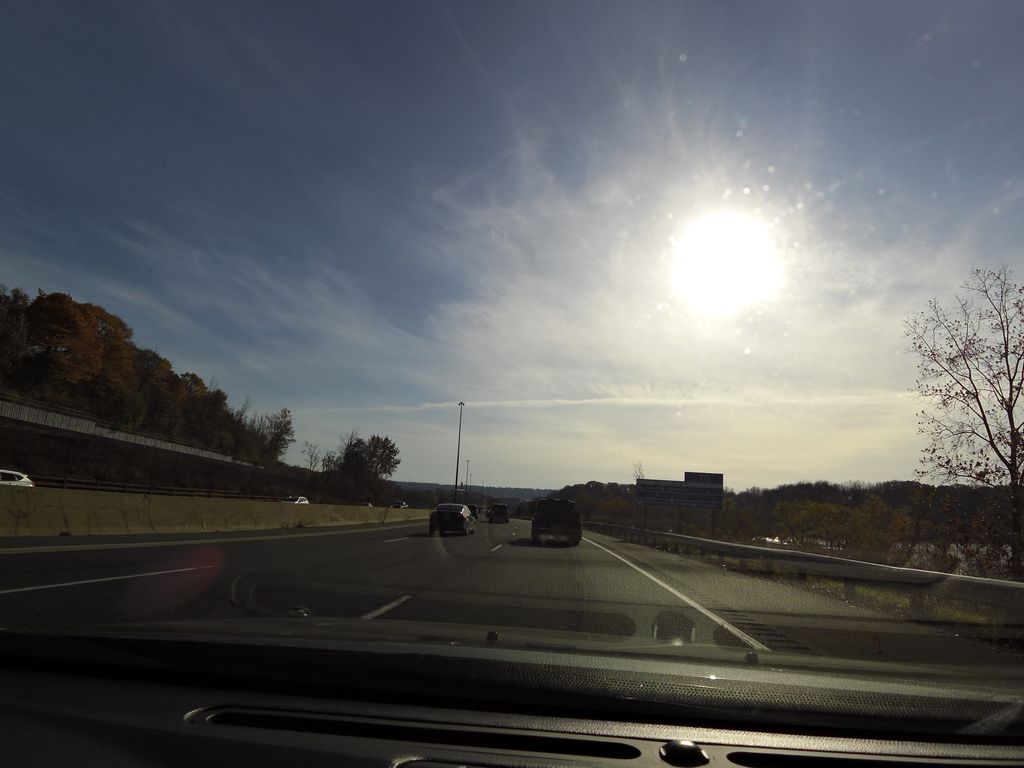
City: hamilton